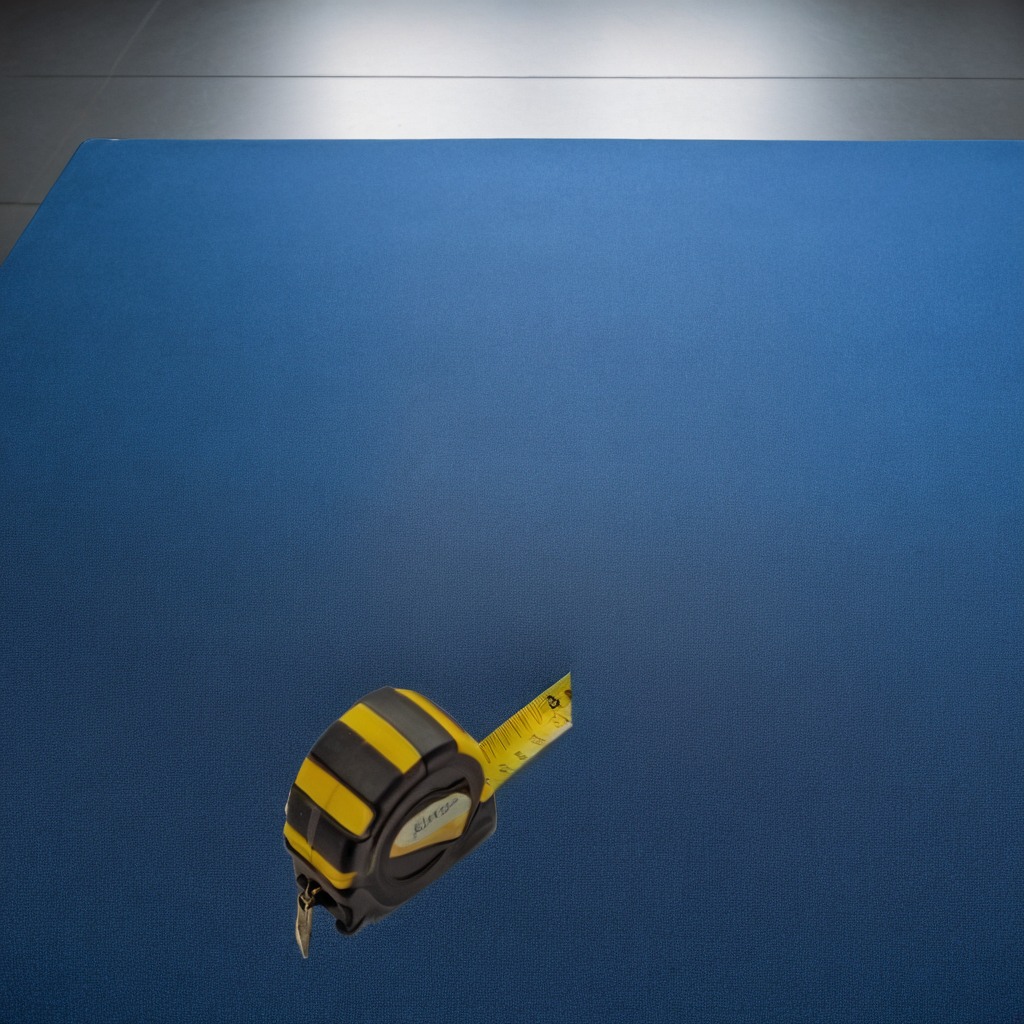
A measuring tape is lying on a clean granite tabletop covered with a blue rubber mat inside a workshop under bright overhead lighting crisp shadows high clarity worn but beneath the mat